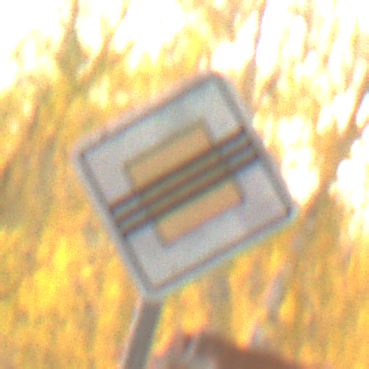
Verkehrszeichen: EndeVorfahrtsstrasse
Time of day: SunriseSunset
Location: Roofed (Suburban)
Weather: Clear
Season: NotSpecified
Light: Natural